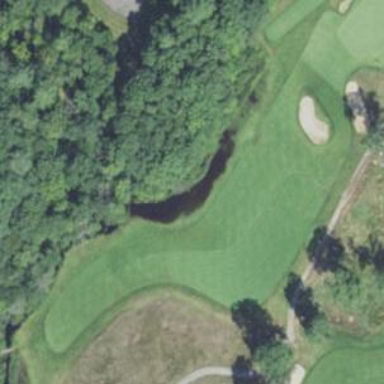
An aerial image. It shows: Golf hole.